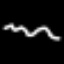
Label: squiggle